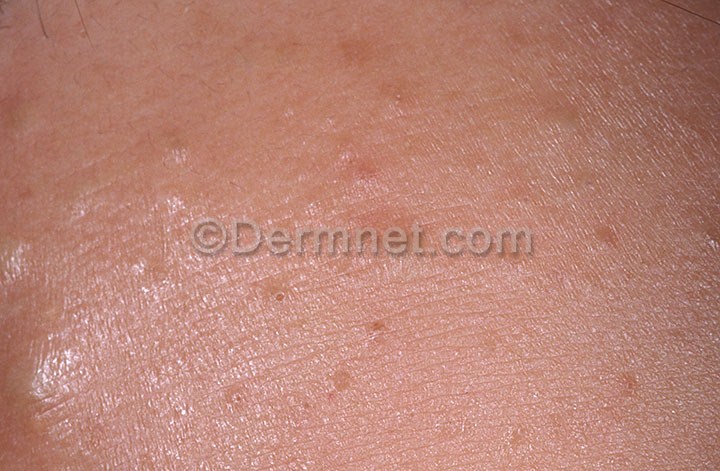
Disease: Acne and Rosacea Photos